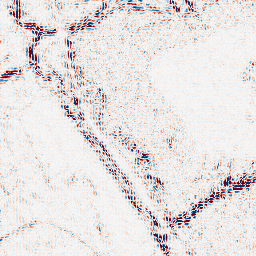
Category: wavelet
Decomposition family: wavelet_biorthogonal
Decomposition parameters: wavelet: bior3.5
level: 2
Upsampling method: sinc_blackman
Upsampling parameters: scale: 2
kernel_size: 4
Upsampling scale: 2